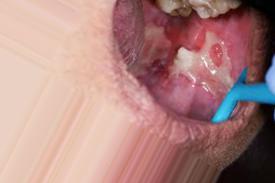
Condition: Mouth Ulcer